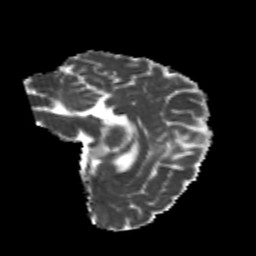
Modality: MD
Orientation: sagittal
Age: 22
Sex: female
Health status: healthy
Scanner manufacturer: philips
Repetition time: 7.388 s
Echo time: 0.08599 s